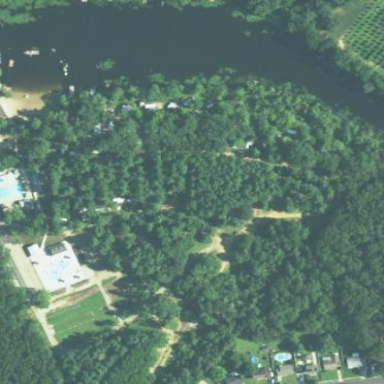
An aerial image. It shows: Caravan site for tourism.